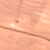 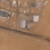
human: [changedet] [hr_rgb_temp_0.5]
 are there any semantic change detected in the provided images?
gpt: The desert area above the existing road left the place to urbanization.